A time-domain waveform of one vibration snapshot from a rolling-element bearing is shown. Classify the bearing condition as one of: normal, inner_race, outer_race, ball.
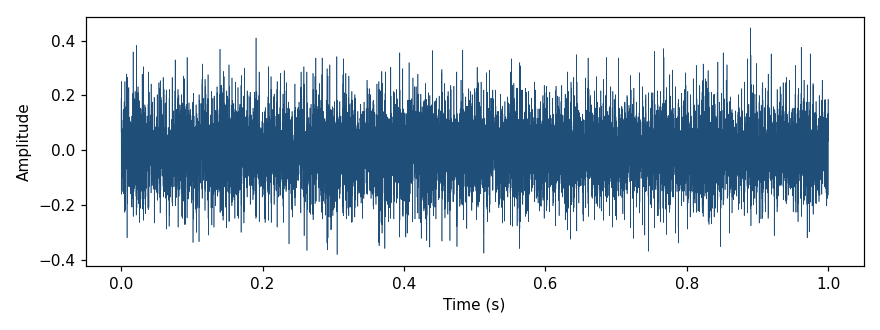
Answer: outer_race